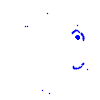
Particle: pion